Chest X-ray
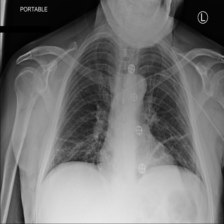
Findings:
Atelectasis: positive
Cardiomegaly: negative
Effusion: negative
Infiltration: negative
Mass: negative
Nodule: negative
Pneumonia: negative
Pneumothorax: negative
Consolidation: negative
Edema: negative
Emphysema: negative
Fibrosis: negative
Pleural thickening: negative
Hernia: negative